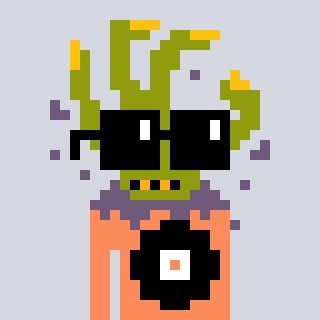
a pixel art character with square black sunglasses, a zombie-hand-shaped head and a peachy-colored body on a cool background